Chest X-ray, PA view. Patient: 75 years old, sex F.
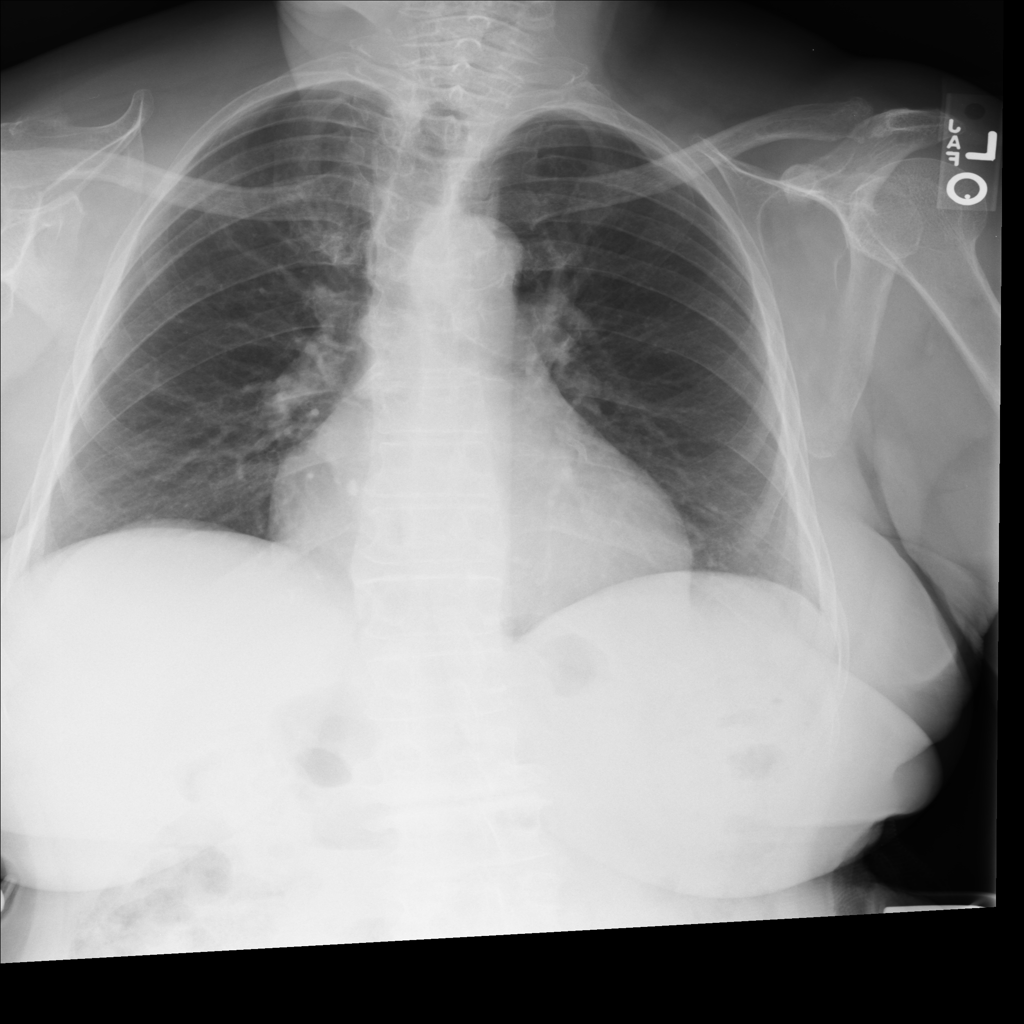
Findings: Cardiomegaly